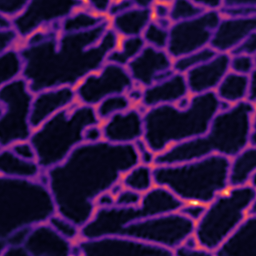
Label: Super-resolution ER image